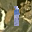
Label: 1